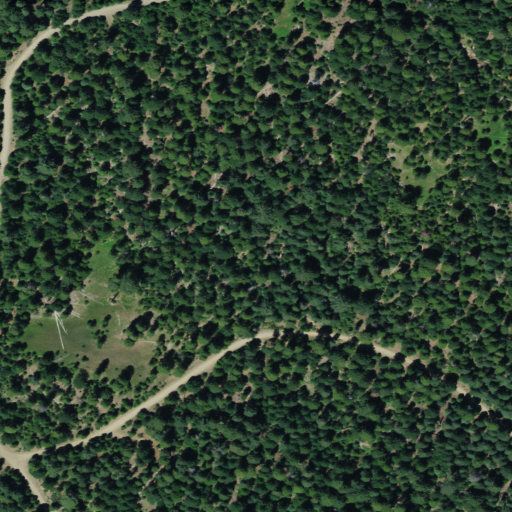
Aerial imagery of plain(s) in California named Hole in the Ground containing evergreen forest, open development, and woody wetlands